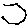
Label: hexagon